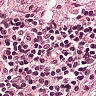
Metastatic tissue present: no